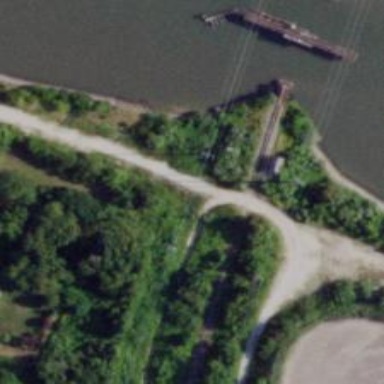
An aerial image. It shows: Abandoned railway.